Aerial crown-view tile of a tropical tree (Barro Colorado Island, Panama), acquired 20241216:
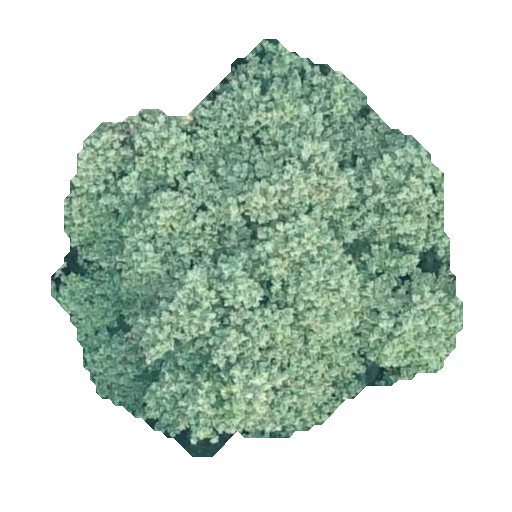
Species: Hieronyma alchorneoides
GBIF accepted scientific name: Hieronyma alchorneoides
Crown area: 170.285 m²